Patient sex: M
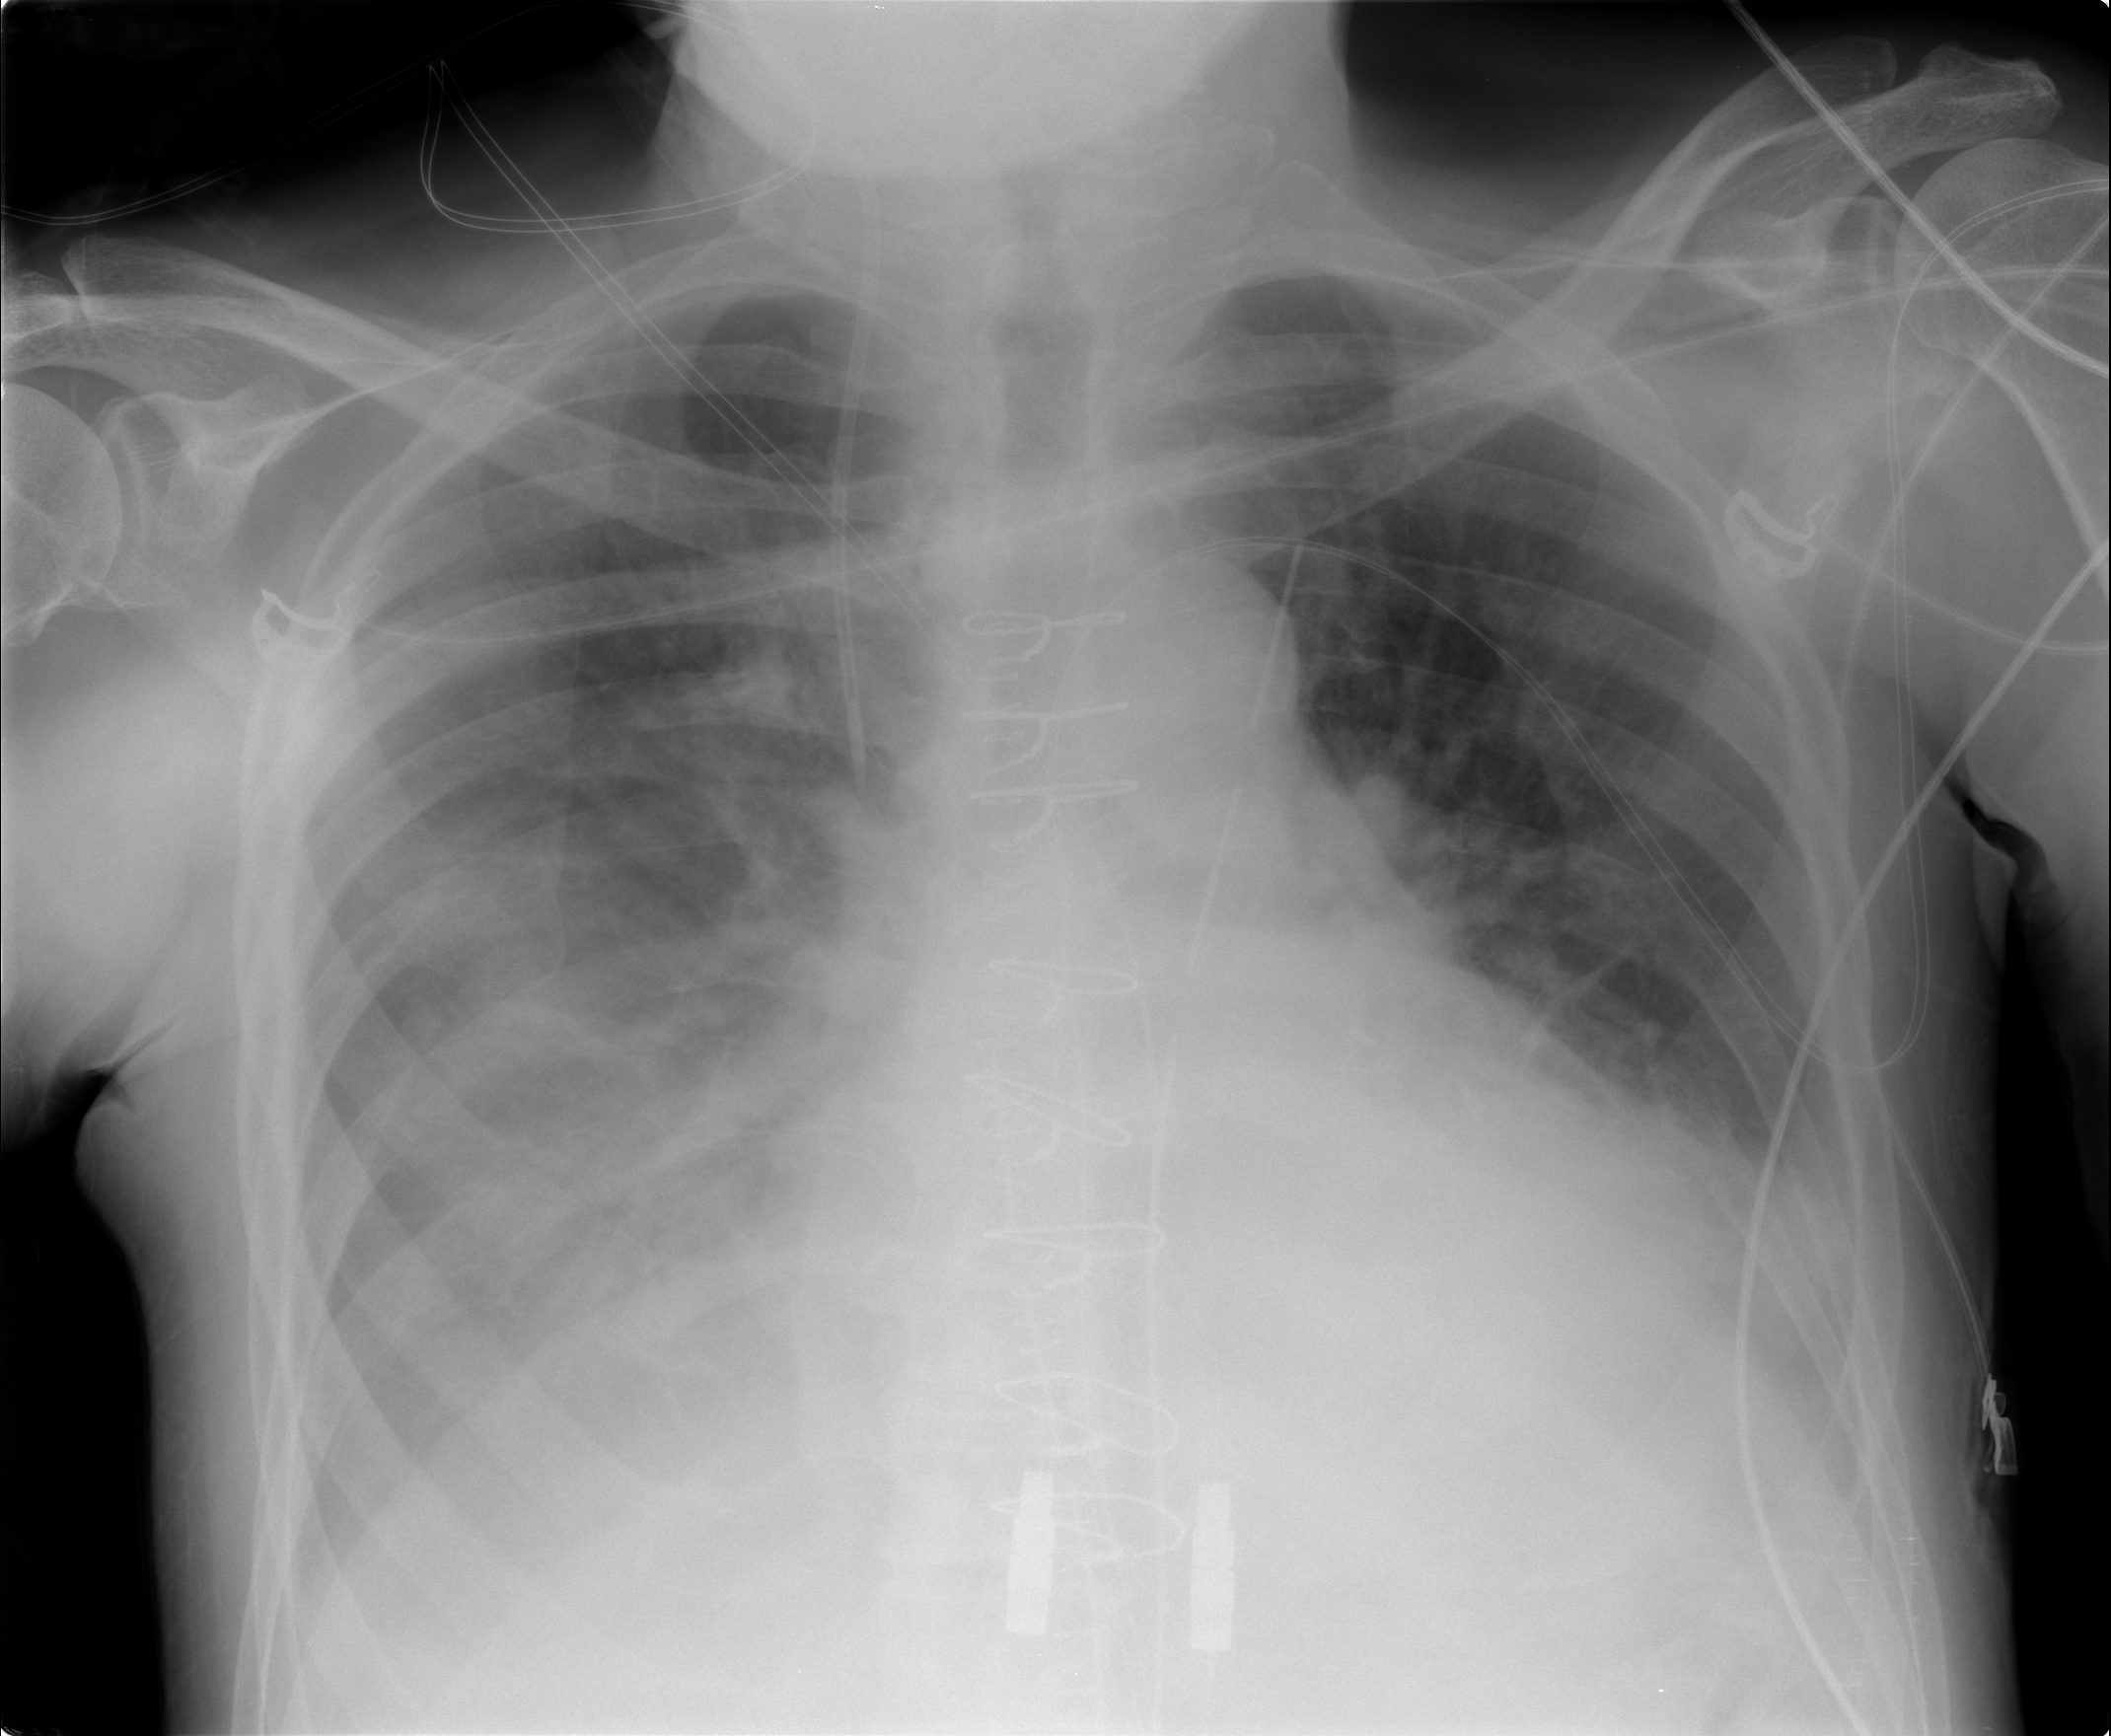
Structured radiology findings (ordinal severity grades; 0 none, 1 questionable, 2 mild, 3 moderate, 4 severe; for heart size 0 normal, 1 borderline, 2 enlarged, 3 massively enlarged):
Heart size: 2
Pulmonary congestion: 2
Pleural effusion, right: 3
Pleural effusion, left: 2
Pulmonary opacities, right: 2
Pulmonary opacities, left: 2
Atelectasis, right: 2
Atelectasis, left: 2